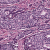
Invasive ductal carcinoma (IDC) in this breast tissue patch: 1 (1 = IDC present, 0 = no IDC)